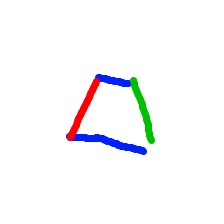
Shape: trapezoid